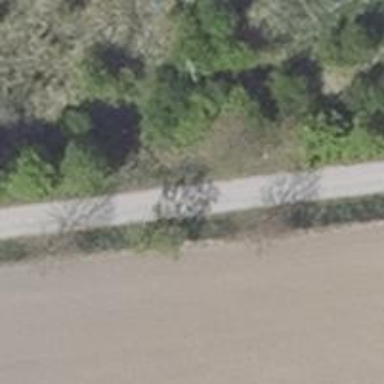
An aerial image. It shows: Row of deciduous broadleaved trees.